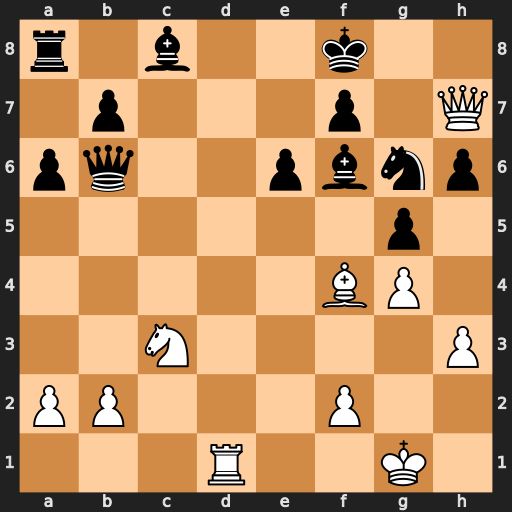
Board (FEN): r1b2k2/1p3p1Q/pq2pbnp/6p1/5BP1/2N4P/PP3P2/3R2K1
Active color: w
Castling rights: -
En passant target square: -
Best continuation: Bd6+ Qxd6 Rxd6